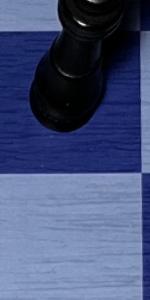
Label: Empty